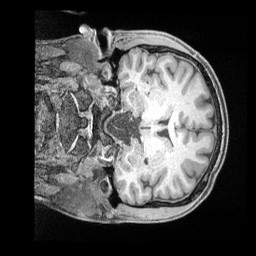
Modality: T1w
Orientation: coronal
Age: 33
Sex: male
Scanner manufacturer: siemens
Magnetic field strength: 3 T
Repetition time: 2 s
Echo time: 0.00211 s